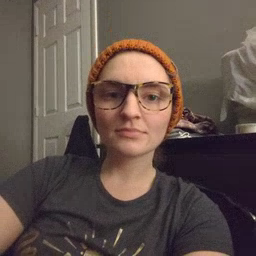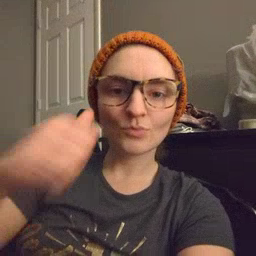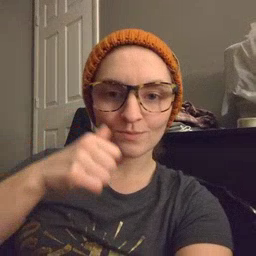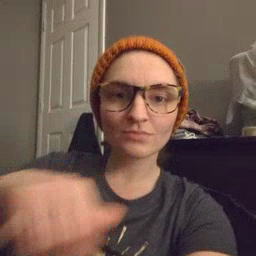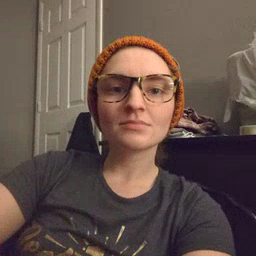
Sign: girl